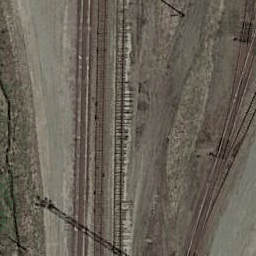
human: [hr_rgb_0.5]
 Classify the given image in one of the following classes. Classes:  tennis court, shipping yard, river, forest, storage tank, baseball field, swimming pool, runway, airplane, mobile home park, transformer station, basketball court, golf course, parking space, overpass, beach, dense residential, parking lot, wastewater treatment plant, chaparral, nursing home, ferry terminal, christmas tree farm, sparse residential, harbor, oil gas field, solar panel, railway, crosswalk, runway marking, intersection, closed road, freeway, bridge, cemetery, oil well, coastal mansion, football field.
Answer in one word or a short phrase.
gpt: railway